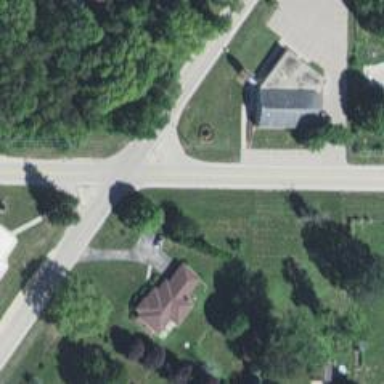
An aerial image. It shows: Stop road.